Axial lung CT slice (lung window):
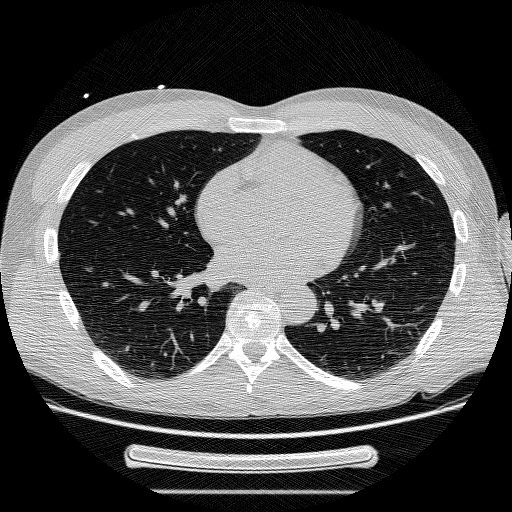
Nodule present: no